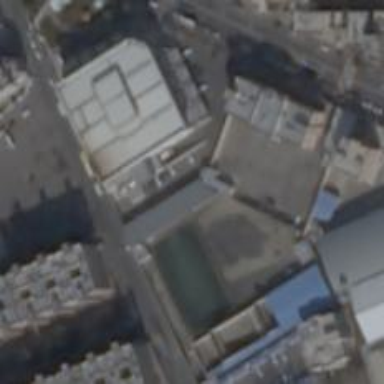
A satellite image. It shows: Department store.